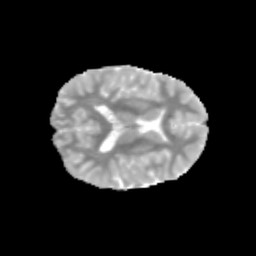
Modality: MD
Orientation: axial
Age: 11
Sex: male
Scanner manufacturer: siemens
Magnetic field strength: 3 T
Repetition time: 3.8 s
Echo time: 0.07 s